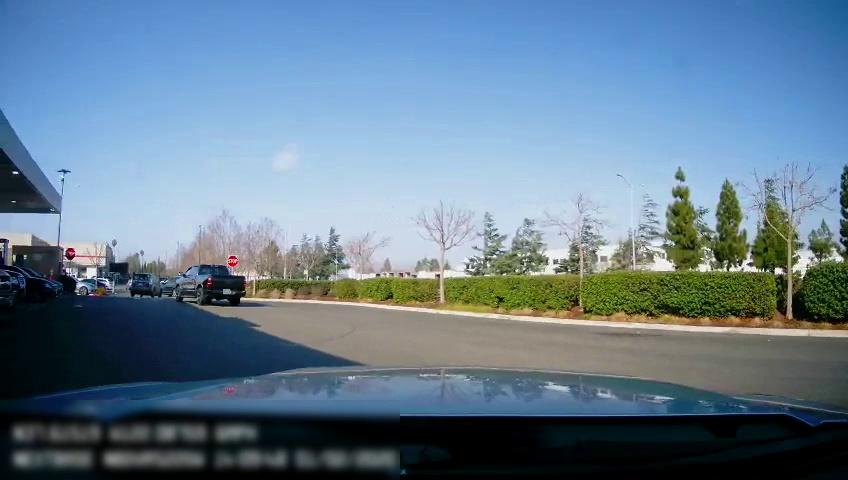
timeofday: Day
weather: Sunny
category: Drivable Space
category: Vehicles | Truck
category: Vehicles | SUV
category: Vehicles | SUV
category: Vehicles | Car
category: Vehicles | Car
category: Vehicles | Car
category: Vehicles | Car
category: Traffic | Signs
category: Traffic | Signs